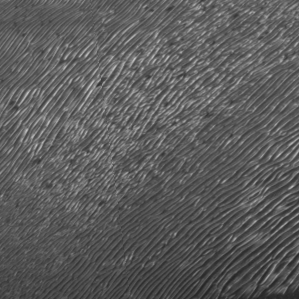
Label: frost